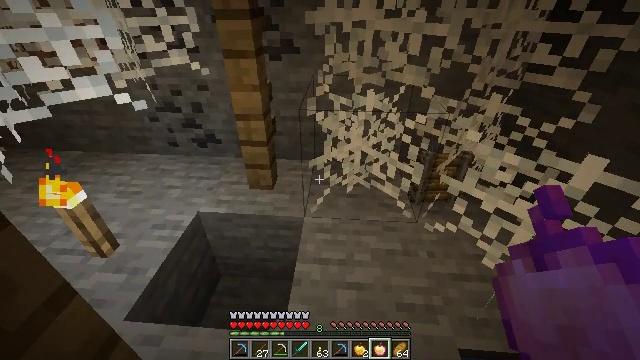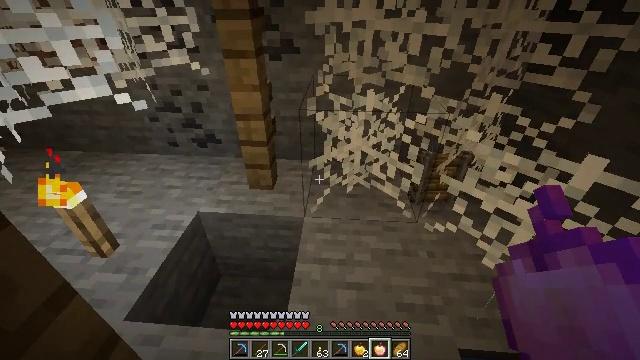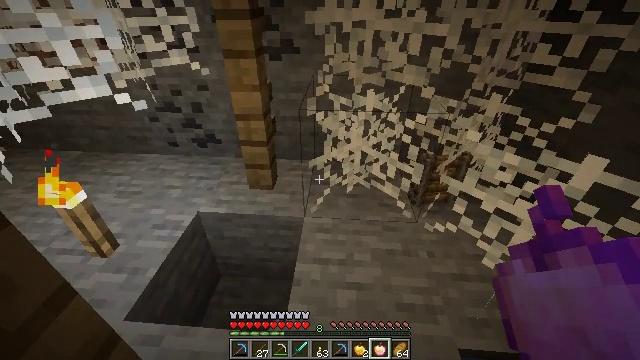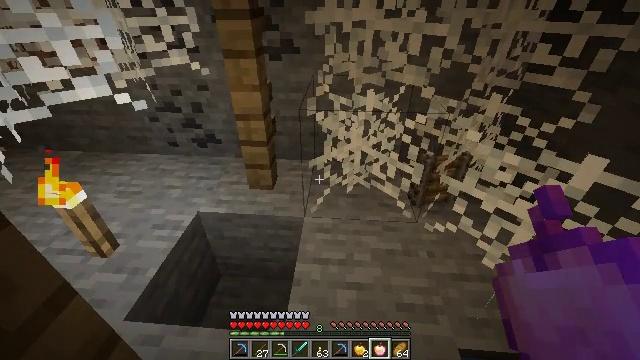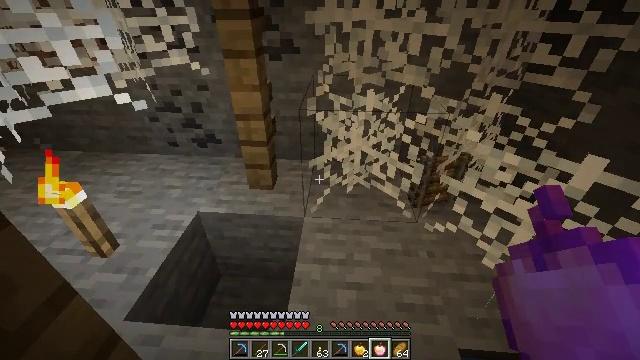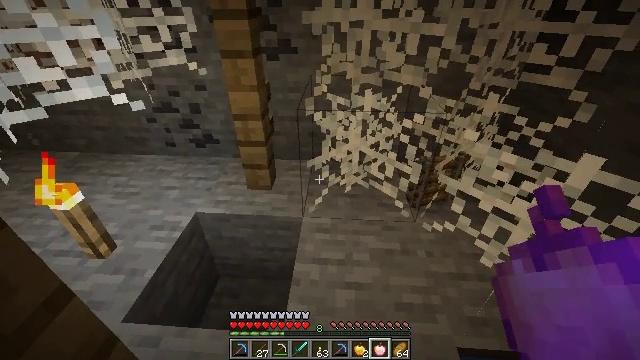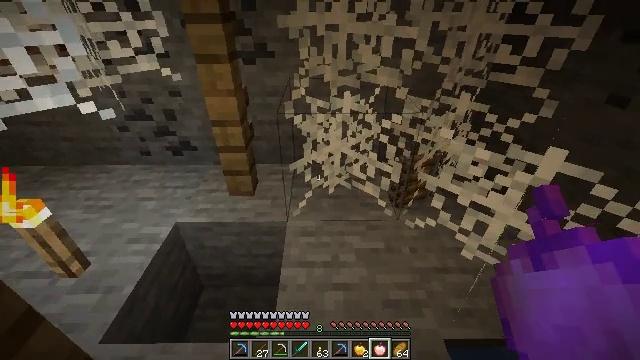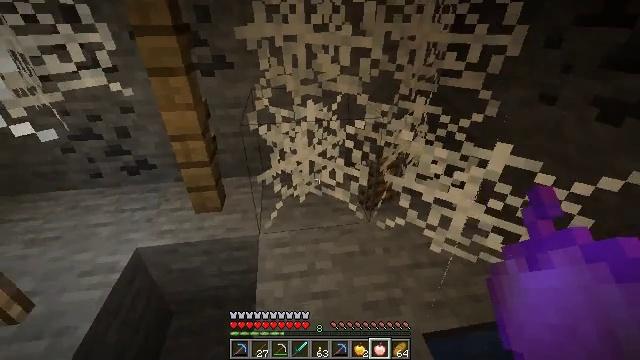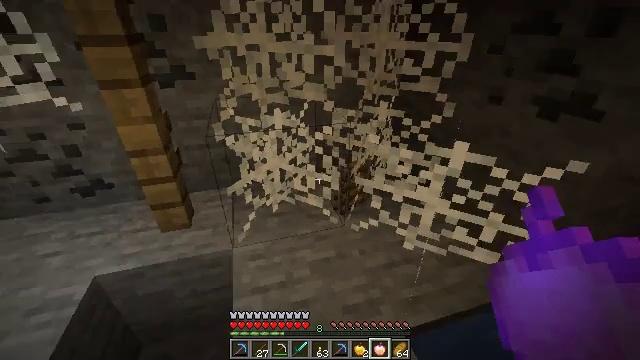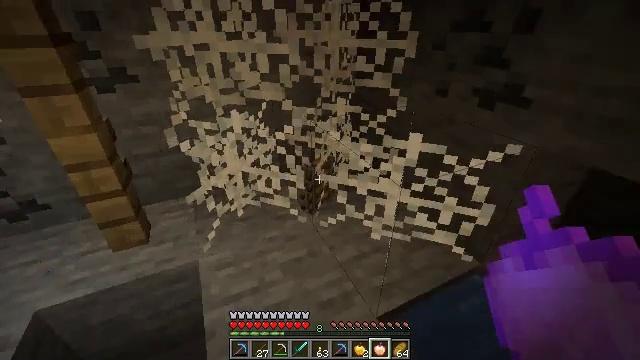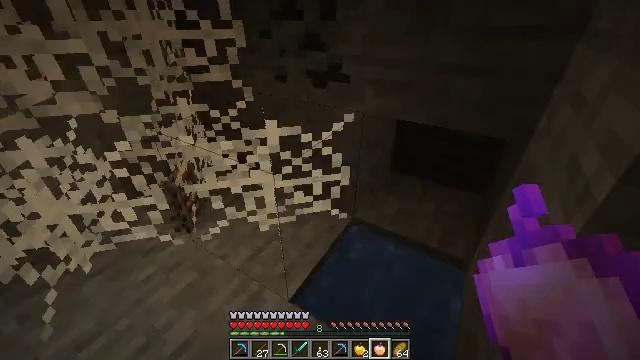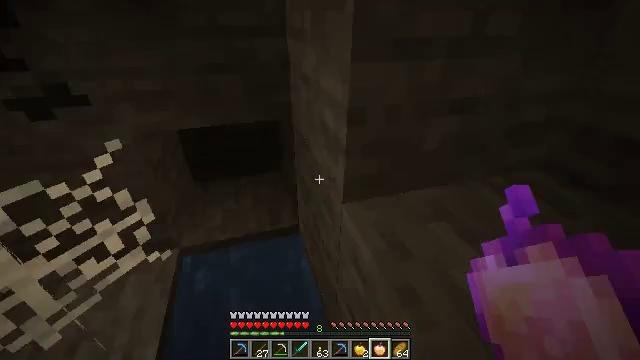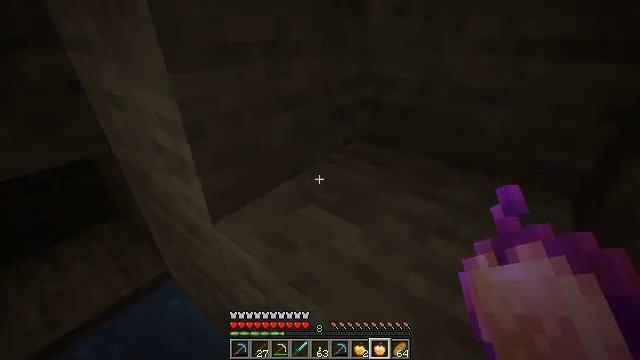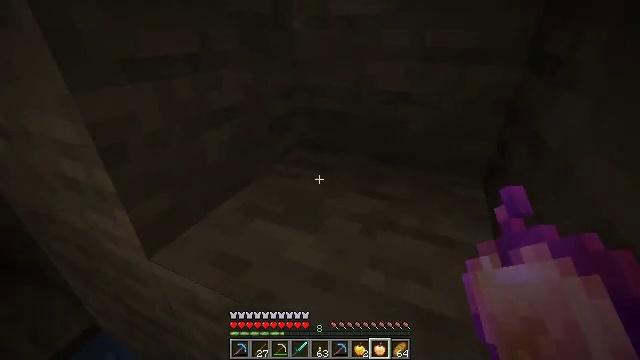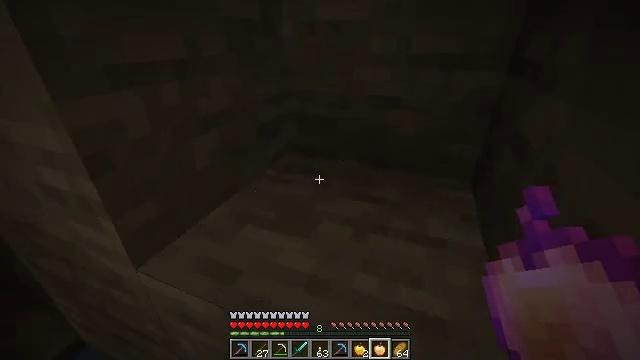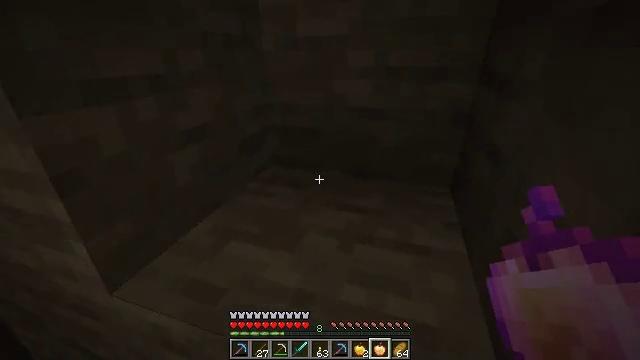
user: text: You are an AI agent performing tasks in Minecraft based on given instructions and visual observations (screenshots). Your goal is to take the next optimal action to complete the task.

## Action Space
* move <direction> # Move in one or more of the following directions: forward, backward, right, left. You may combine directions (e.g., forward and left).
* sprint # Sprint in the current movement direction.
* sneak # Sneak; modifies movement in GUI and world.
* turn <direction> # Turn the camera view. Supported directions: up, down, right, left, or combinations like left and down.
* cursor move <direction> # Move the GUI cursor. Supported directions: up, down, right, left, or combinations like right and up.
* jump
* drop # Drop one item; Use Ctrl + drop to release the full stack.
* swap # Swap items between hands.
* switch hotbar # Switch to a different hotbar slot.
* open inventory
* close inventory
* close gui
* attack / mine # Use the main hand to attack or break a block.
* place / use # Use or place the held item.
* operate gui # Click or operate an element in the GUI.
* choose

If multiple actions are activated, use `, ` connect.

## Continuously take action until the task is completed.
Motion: motion action
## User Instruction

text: Remove an iron helmet from the inventory.
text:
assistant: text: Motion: no_op
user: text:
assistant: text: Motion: no_op
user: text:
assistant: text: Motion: no_op
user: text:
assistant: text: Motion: no_op
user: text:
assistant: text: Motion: no_op
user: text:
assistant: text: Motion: turn right
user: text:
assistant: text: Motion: turn right and up
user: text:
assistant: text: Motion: turn right and up
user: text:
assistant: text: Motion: turn right
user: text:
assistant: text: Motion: turn right and down
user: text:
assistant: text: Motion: turn right
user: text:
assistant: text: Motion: turn right and up
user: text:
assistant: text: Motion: turn right and up
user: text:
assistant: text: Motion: turn right and up
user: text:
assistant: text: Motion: turn right and up
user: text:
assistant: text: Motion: turn right and up
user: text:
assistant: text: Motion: turn right and up
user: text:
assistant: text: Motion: turn right and up
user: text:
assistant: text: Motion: move forward, turn up
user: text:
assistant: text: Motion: move forward, turn up
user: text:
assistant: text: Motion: move forward, turn up, jump
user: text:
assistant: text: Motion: move forward, turn up, jump
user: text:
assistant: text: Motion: move forward, turn up, jump
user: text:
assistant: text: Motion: move forward, turn up, jump
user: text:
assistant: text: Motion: move forward, turn up, jump
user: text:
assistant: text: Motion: move forward, turn up, jump
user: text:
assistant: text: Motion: move forward, turn up, jump
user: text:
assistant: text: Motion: move forward, turn up, jump
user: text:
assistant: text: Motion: move forward, jump
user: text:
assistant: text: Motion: move forward